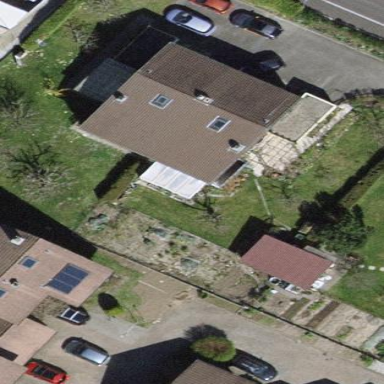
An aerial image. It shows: Semi-detached house.